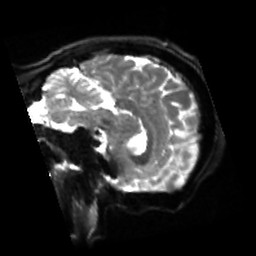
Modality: sbref
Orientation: sagittal
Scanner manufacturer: siemens
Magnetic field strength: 3 T
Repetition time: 4 s
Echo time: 0.0594 s